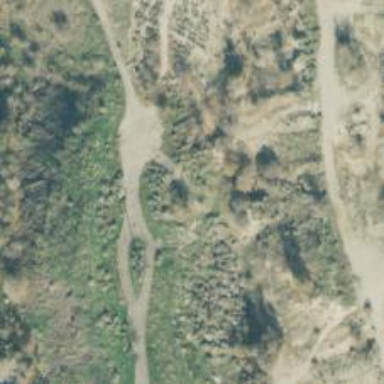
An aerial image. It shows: Disc golf basket.